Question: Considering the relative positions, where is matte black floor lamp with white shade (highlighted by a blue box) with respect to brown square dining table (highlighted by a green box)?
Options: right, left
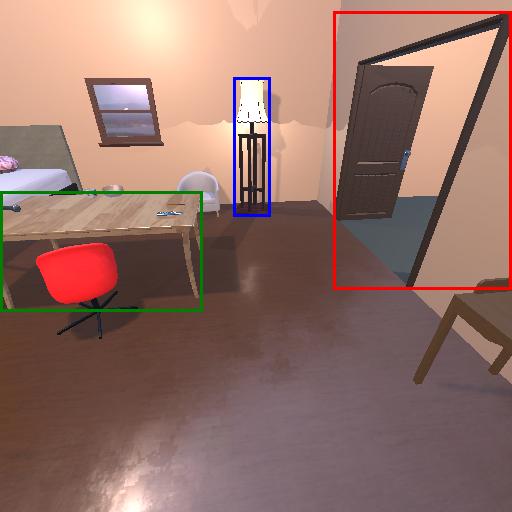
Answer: right